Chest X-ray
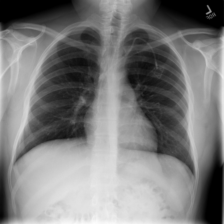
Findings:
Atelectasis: negative
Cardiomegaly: negative
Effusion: negative
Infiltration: negative
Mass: negative
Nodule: negative
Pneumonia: negative
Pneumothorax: negative
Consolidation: negative
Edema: negative
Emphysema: negative
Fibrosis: negative
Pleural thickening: negative
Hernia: negative